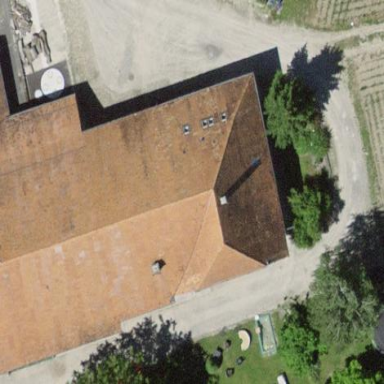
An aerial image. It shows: Farm building.